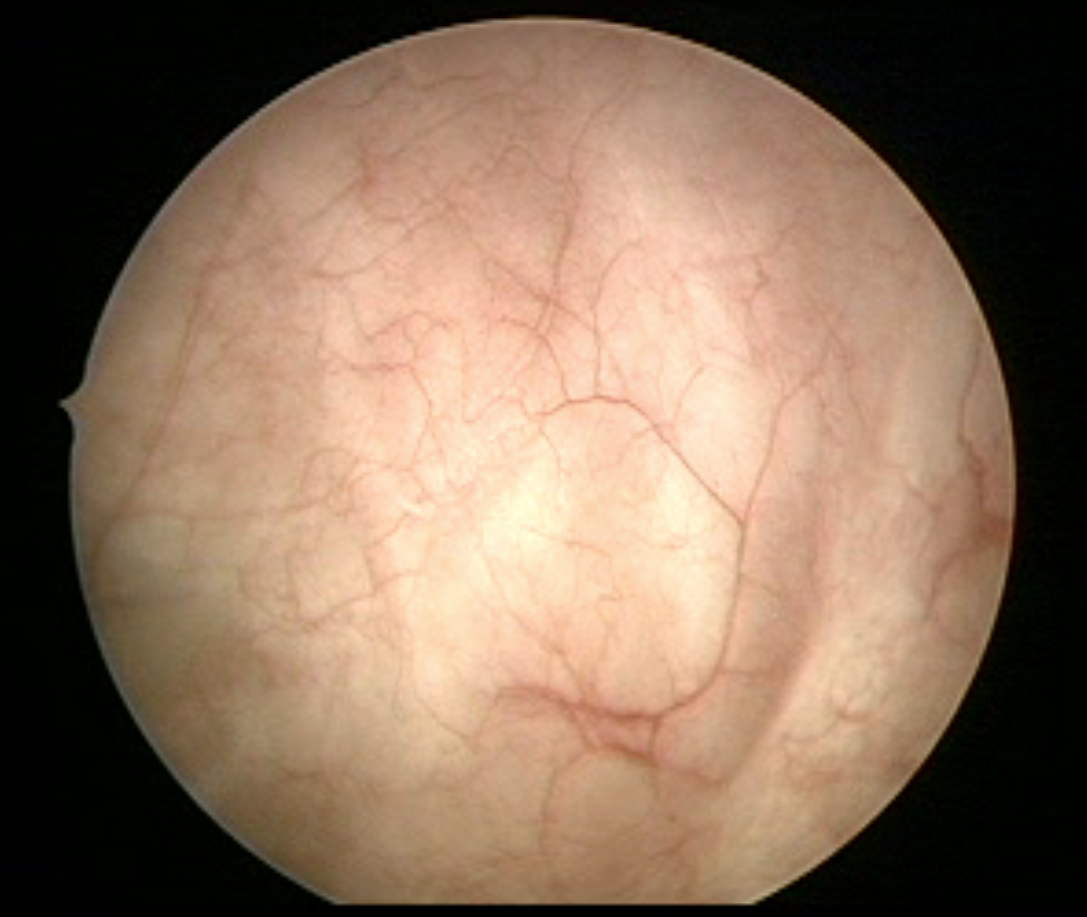
Modality: WLC
Class: Normal mucosa
Lesion: L0
Bladder cancer association: No